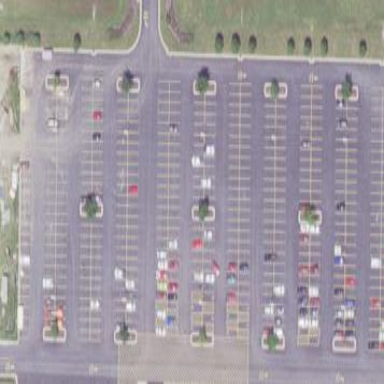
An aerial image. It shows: Parking area with asphalt surface.